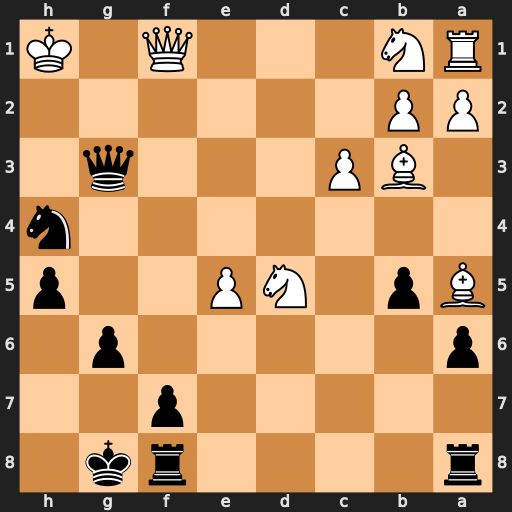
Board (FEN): r4rk1/5p2/p5p1/Bp1NP2p/7n/1BP3q1/PP6/RN3Q1K
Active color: b
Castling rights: -
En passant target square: -
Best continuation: Nf3 Qxf3 Qxf3+